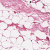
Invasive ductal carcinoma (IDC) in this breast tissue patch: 0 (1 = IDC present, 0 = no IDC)